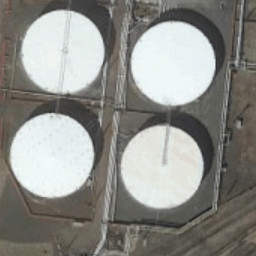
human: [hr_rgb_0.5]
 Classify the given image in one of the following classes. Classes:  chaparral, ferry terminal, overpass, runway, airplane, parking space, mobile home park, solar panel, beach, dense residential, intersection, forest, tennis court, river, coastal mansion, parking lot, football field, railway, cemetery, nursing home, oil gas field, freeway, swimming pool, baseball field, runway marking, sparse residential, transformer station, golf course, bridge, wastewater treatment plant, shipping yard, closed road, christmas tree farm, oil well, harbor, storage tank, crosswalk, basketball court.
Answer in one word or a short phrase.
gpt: storage tank